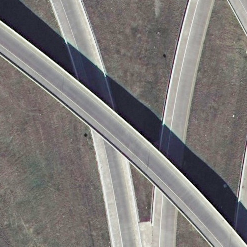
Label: overpass